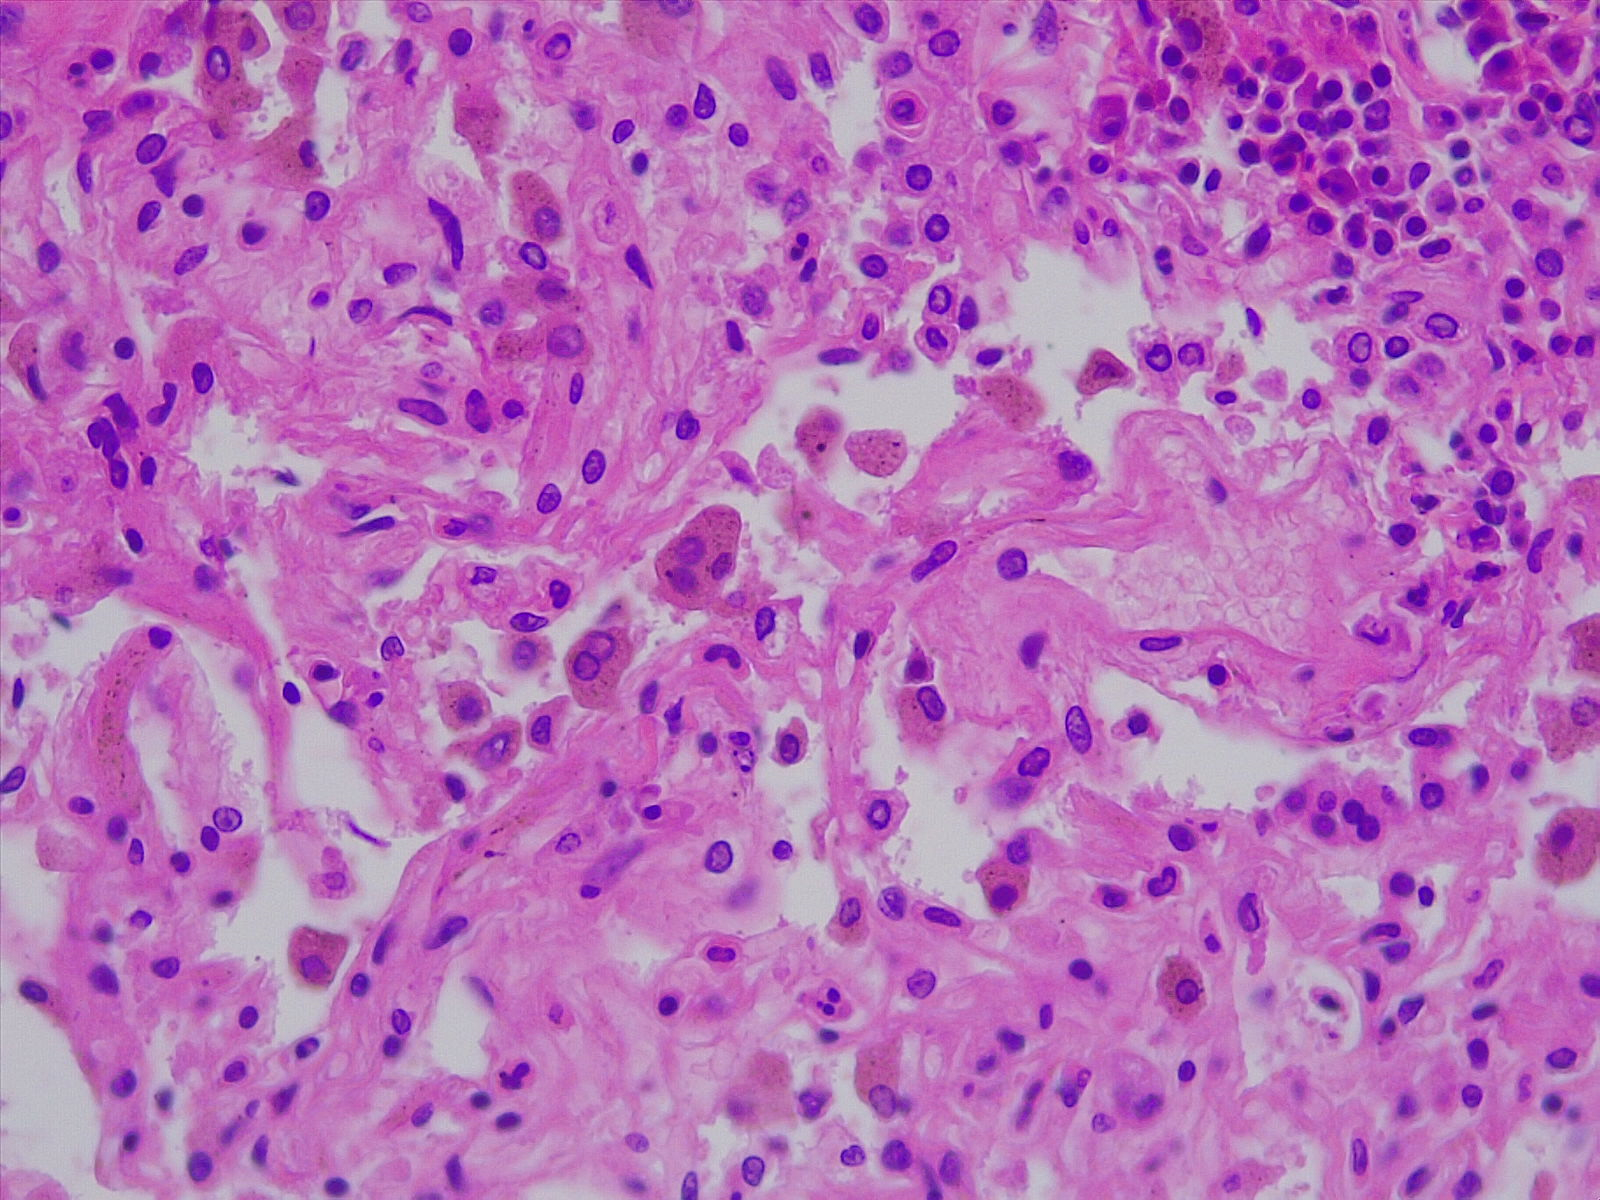
Label: normal lung tissue